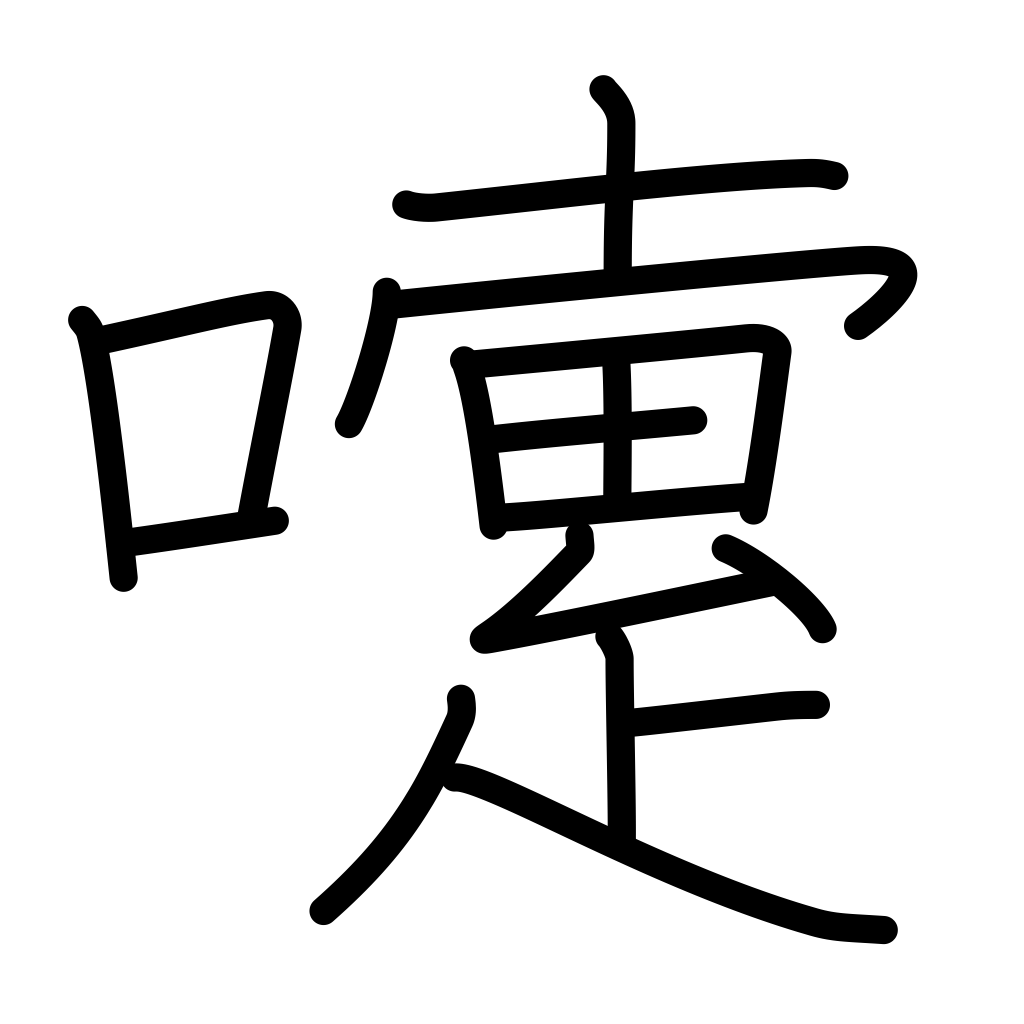
Meaning: sneeze